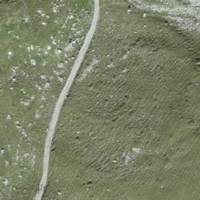
EUNIS habitat code: 26
Species observed at this site:
Anthus pratensis